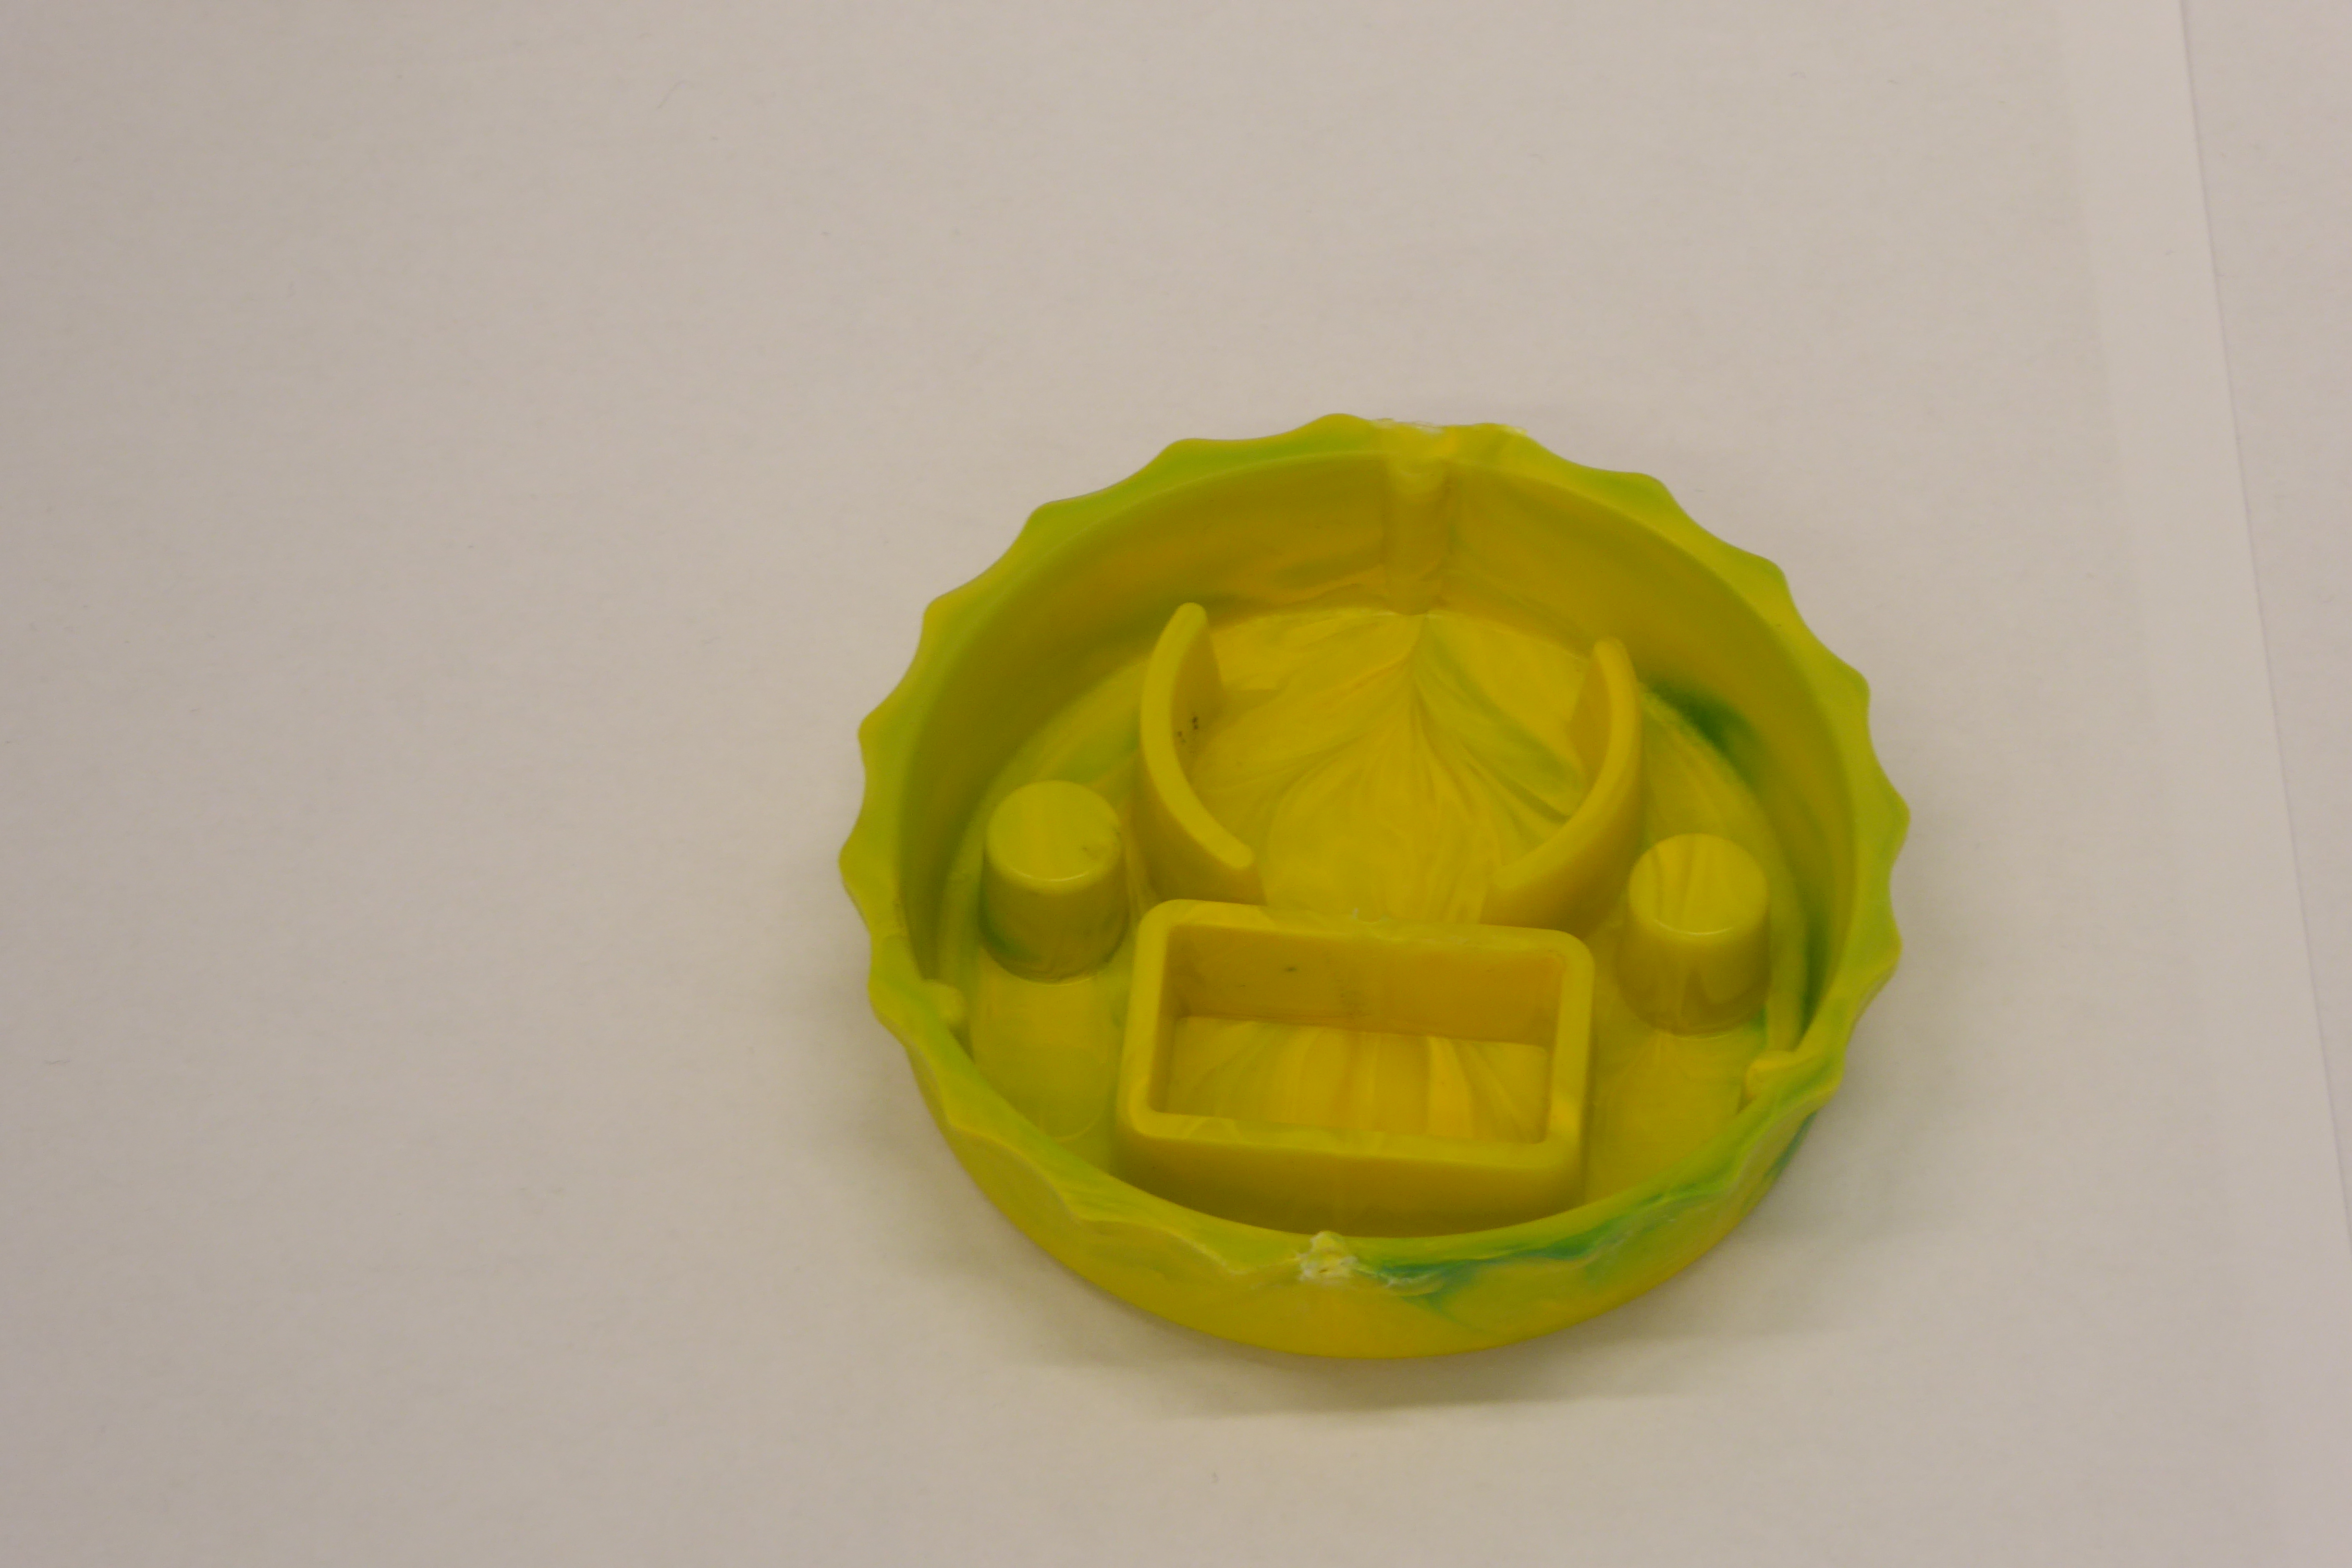
Label: Bottle Opener - Cover